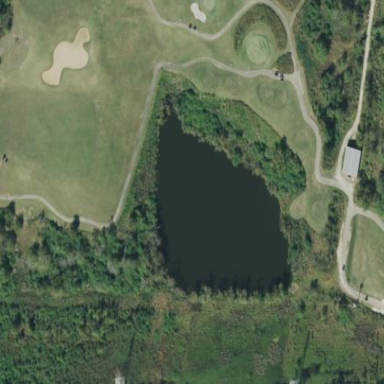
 located in golf course as water hazard."